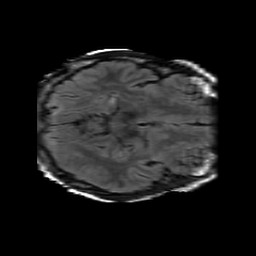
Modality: FLAIR
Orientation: axial
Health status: ill
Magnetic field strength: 3 T